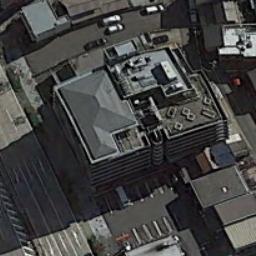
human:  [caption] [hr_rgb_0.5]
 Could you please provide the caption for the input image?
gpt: There are several tall buildings .

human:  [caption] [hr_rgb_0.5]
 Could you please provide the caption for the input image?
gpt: A commercial area with a building is surrounded by some roads and a parking lot is also in the commercial area .

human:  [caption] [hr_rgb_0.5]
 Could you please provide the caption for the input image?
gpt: The commercial area is near the road with many cars .

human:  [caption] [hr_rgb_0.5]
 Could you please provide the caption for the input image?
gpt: In a commercial district there are several tall buildings of different shapes and several roads with many cars .

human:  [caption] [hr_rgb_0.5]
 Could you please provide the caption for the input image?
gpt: A building at the corner on a commercial area .